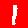
Digit: 1